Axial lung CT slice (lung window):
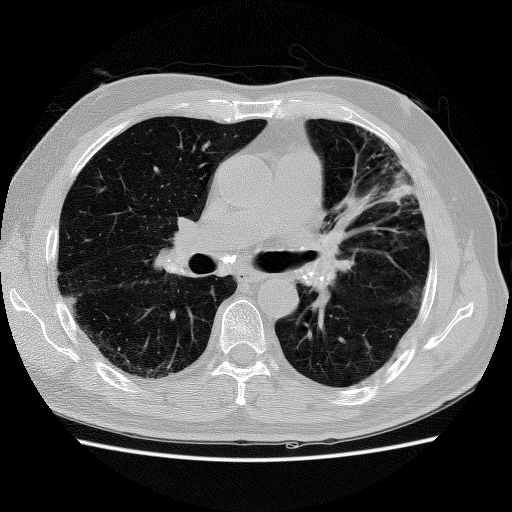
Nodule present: no